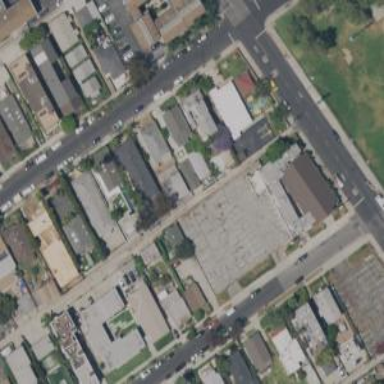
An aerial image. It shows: Residential alley used as service road.